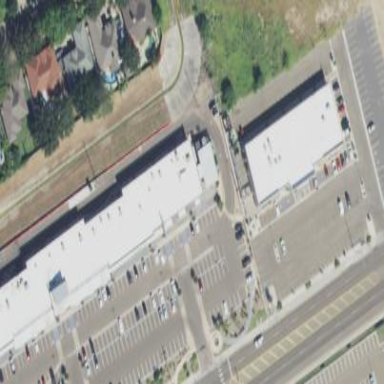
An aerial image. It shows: Retail area.